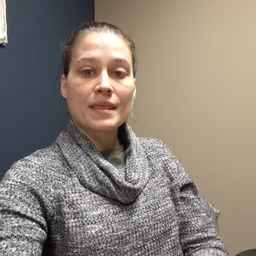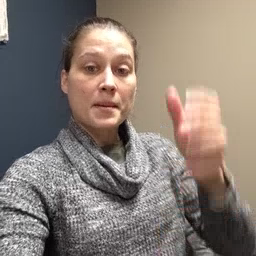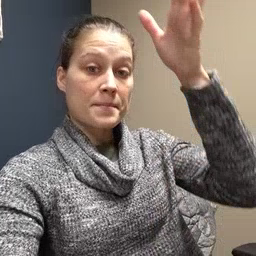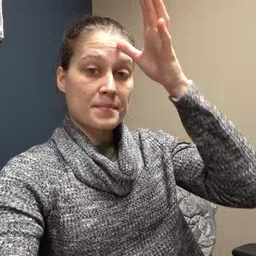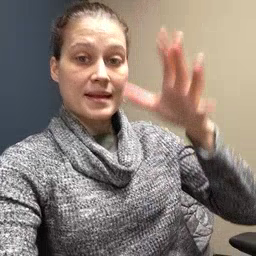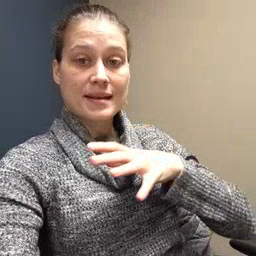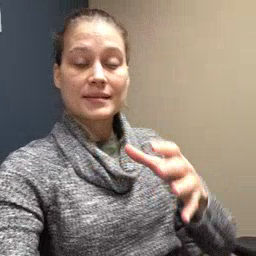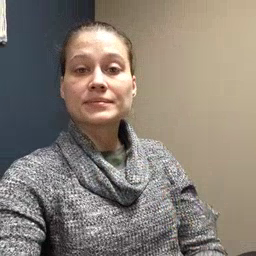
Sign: man